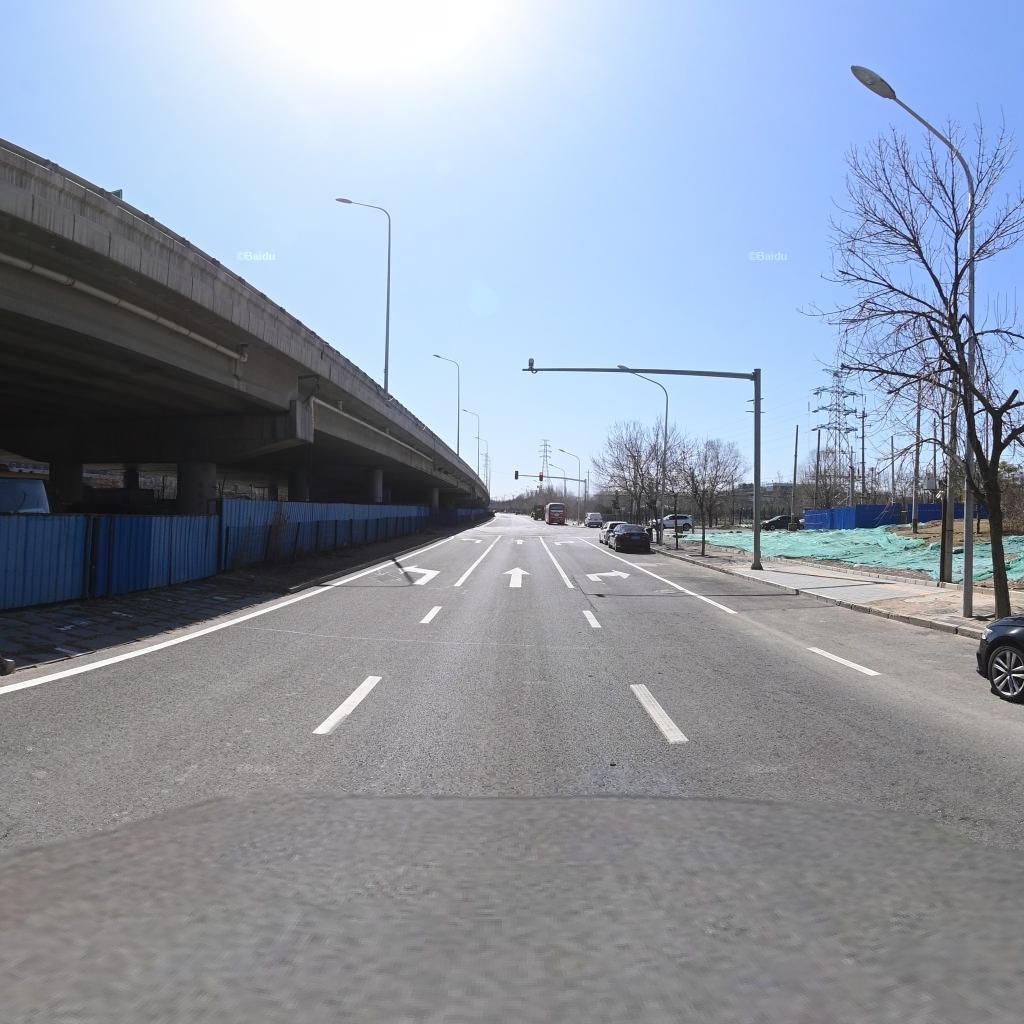
Region: Chaoyang
Road damage annotations: transverse patch, longitudinal crack